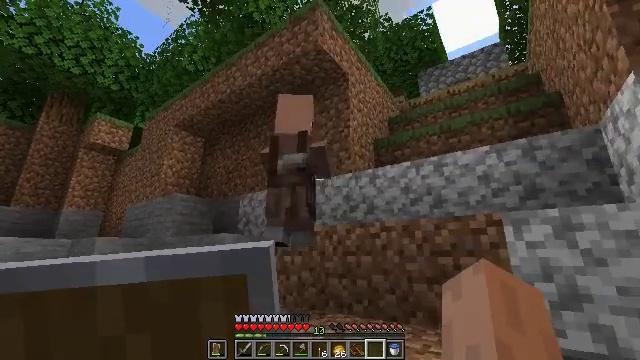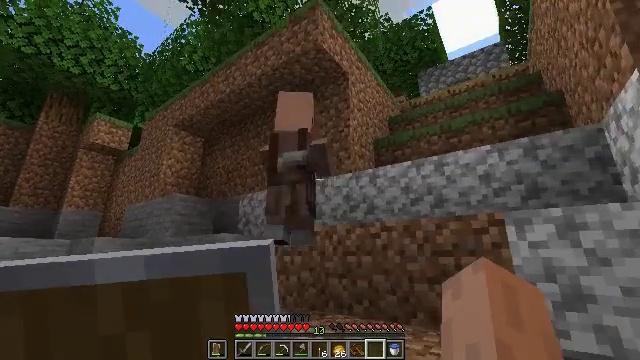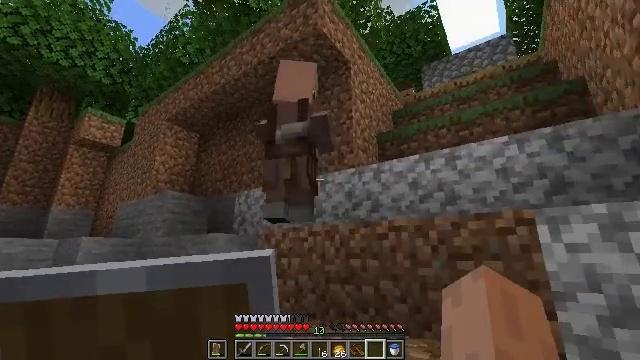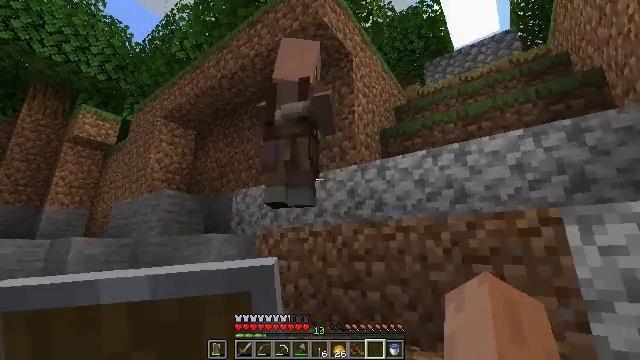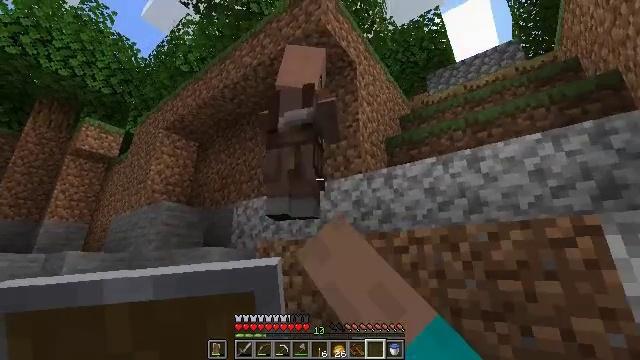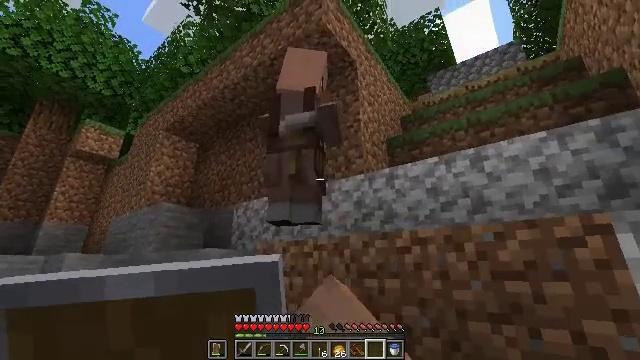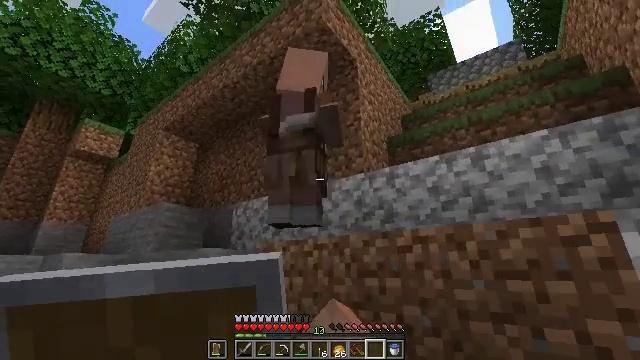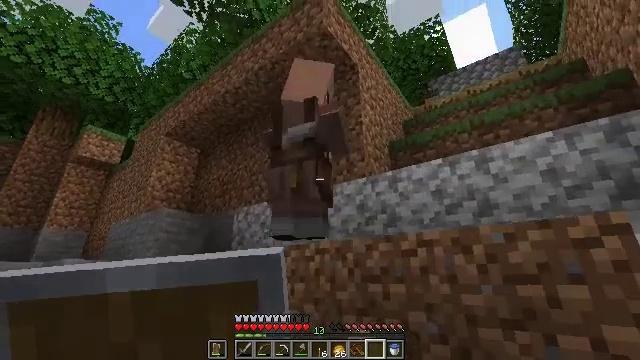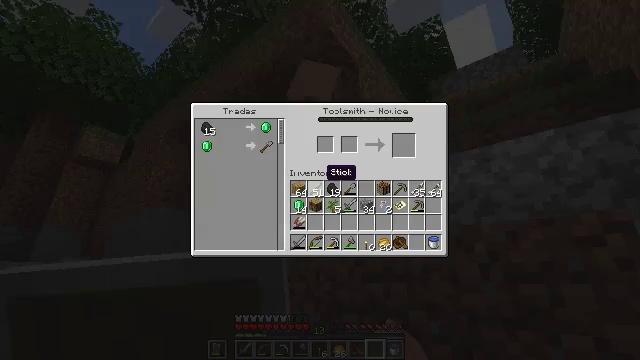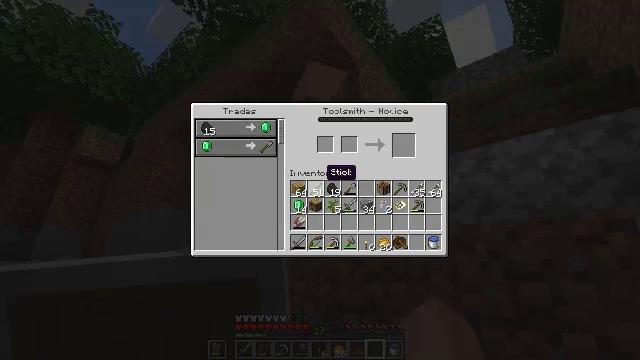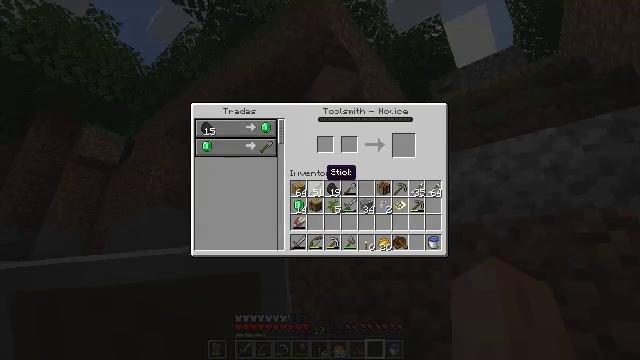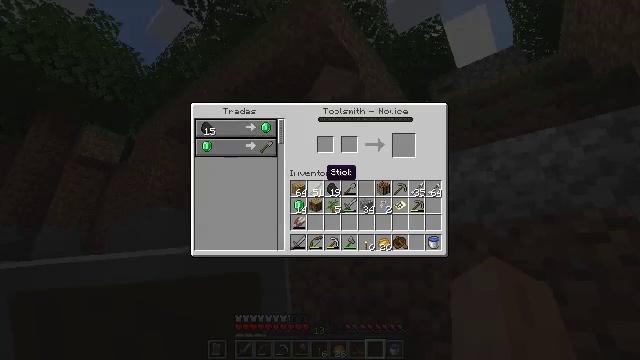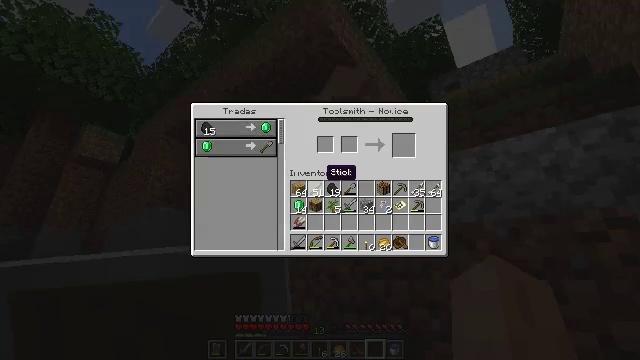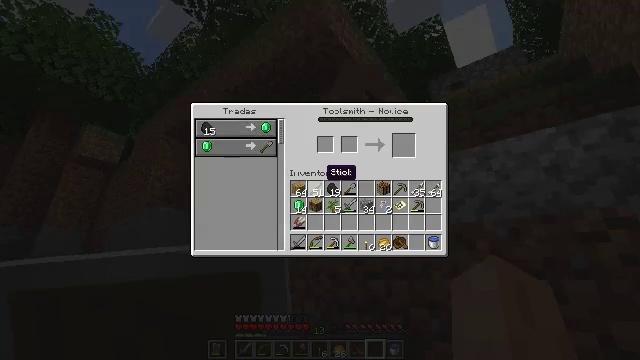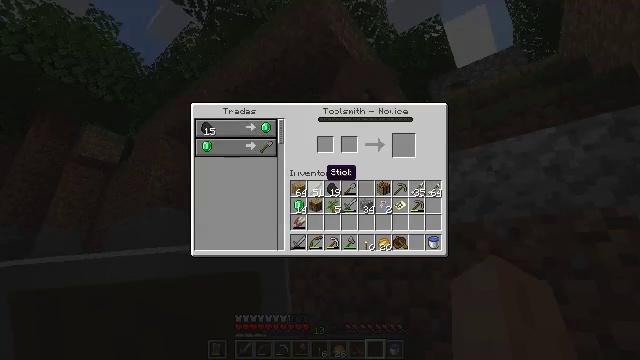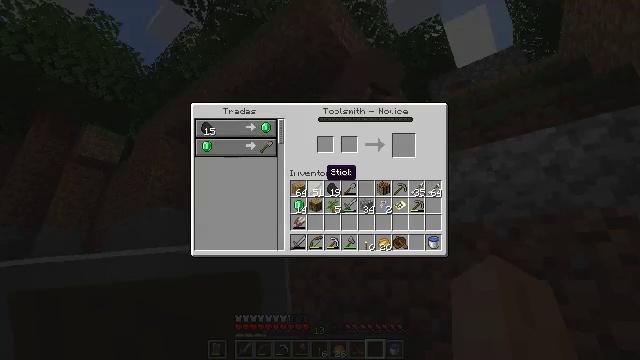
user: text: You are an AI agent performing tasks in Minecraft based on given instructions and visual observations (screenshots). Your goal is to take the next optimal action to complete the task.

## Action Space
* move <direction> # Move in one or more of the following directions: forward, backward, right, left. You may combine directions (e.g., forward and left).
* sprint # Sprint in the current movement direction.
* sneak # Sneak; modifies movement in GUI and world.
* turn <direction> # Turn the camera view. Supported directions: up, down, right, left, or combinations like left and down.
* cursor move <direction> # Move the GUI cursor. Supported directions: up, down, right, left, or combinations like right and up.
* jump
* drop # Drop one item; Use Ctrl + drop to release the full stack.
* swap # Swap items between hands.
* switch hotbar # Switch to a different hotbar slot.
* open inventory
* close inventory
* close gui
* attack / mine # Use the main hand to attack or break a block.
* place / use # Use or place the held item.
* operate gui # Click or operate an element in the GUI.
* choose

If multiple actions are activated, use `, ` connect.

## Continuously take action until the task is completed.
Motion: motion action
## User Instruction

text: Collect the anvil after mining.
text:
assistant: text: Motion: move forward
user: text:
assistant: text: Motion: move forward
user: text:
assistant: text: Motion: move forward, use / place
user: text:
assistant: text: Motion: turn up
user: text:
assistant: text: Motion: no_op
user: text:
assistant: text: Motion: no_op
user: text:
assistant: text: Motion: turn up
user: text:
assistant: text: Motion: no_op
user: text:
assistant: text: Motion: no_op
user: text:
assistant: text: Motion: no_op
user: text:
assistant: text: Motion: no_op
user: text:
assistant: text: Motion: no_op
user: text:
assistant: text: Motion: no_op
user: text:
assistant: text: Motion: no_op
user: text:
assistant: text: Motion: no_op
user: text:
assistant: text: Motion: no_op
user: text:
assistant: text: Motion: turn left and down
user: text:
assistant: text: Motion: turn left and down
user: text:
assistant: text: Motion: move back, turn left and down
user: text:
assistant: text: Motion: move back
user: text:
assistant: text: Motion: move back
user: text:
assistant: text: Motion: move back
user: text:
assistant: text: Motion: move back, turn right and up
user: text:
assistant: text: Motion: turn right and up
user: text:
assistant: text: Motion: turn up
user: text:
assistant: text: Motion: turn up
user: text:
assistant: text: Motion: turn up
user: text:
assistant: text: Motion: turn left and up
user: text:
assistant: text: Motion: turn left and up
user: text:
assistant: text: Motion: turn left and down